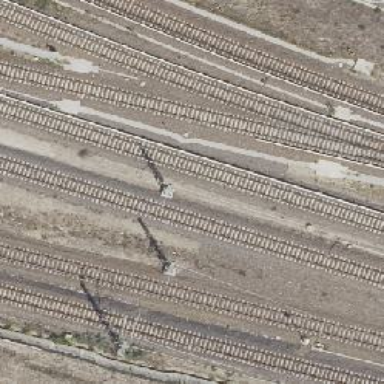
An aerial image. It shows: Railway milestone with catenary mast.